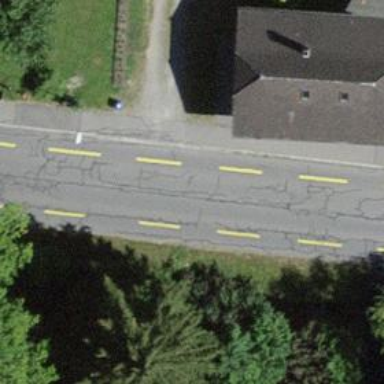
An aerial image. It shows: Unclassified road with asphalt surface. There is cycle lane on both sides of the road.